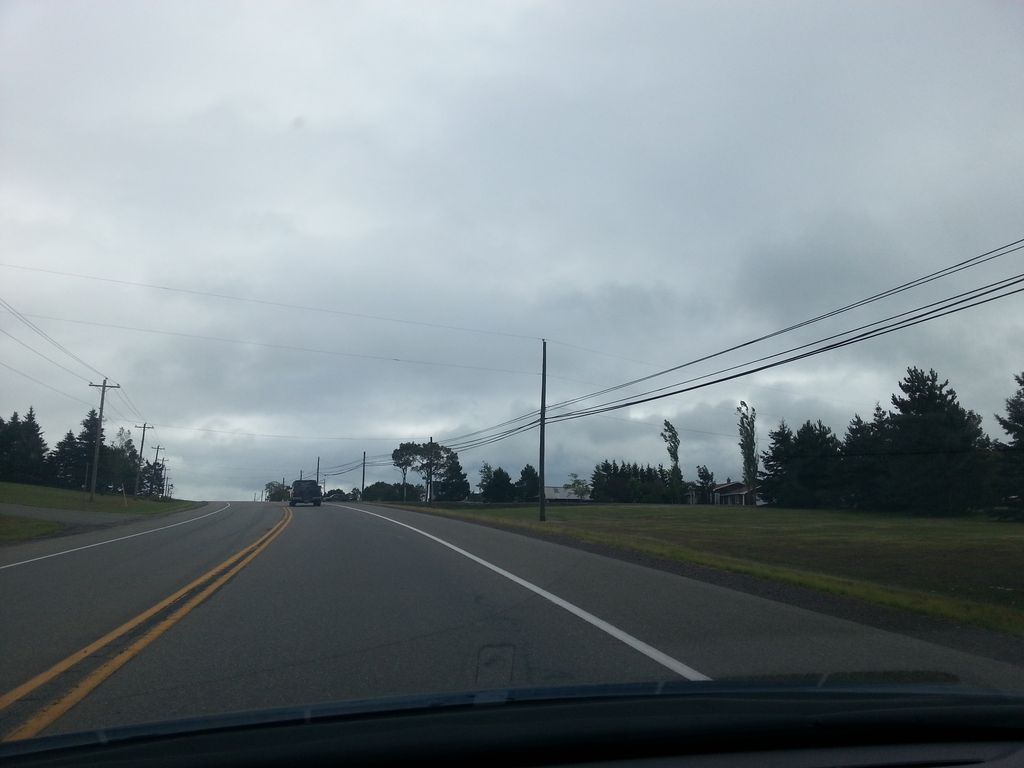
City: charlottetown